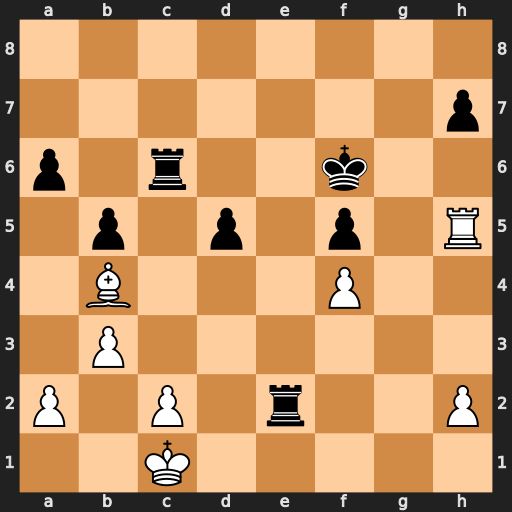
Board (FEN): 8/7p/p1r2k2/1p1p1p1R/1B3P2/1P6/P1P1r2P/2K5
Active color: w
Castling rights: -
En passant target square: -
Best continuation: Rh6+ Kf7 Rxc6